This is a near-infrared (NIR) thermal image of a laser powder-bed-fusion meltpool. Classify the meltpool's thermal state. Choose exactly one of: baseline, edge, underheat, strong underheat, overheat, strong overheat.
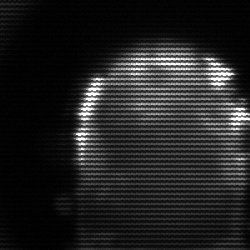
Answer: baseline